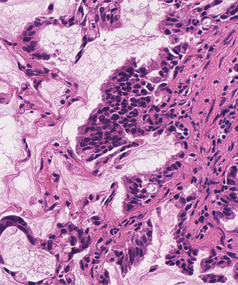
Tumor epithelial tissue: yes
Tumor-associated stroma tissue: yes
Normal tissue: no